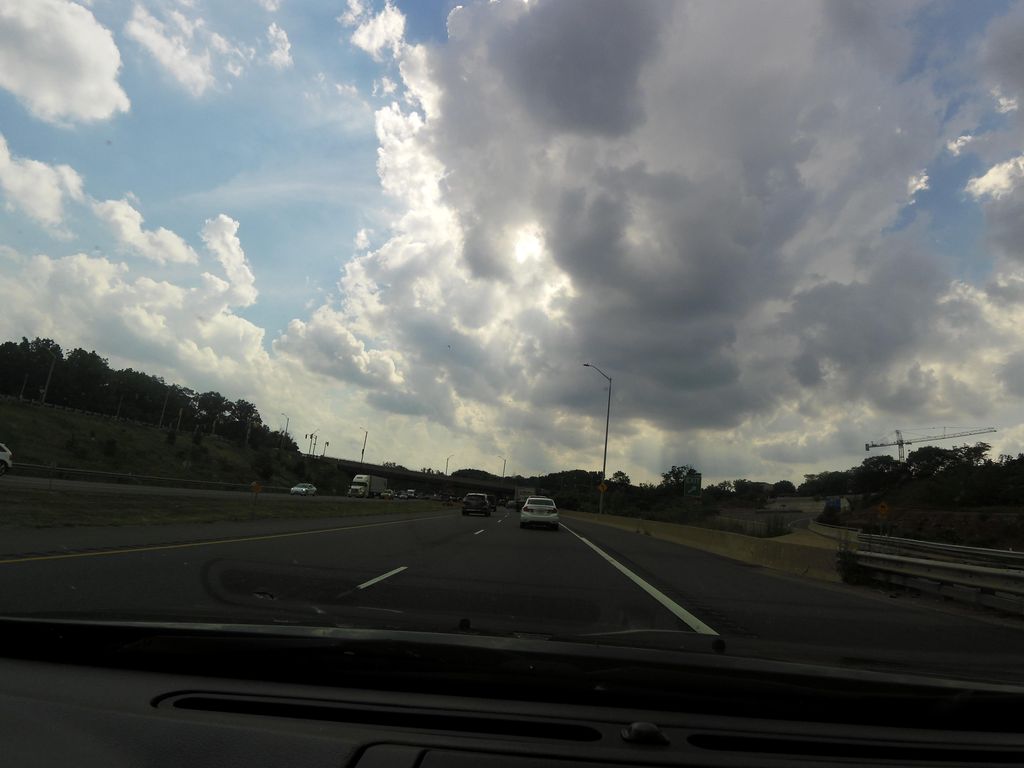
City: hamilton